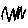
Label: zigzag